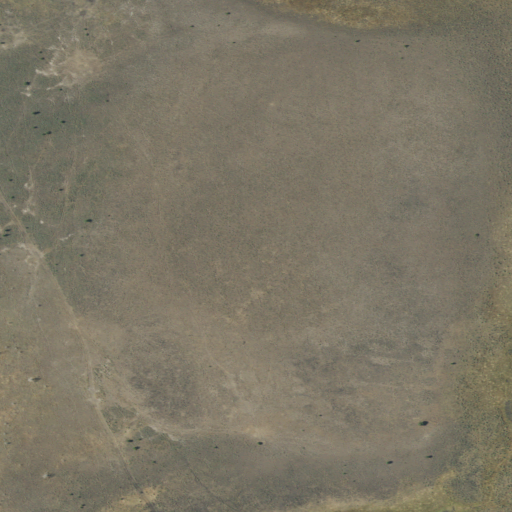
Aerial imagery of plain(s) in Oregon named Orejana Flat containing shrub, grassland, herbaceous wetlands, and woody wetlands